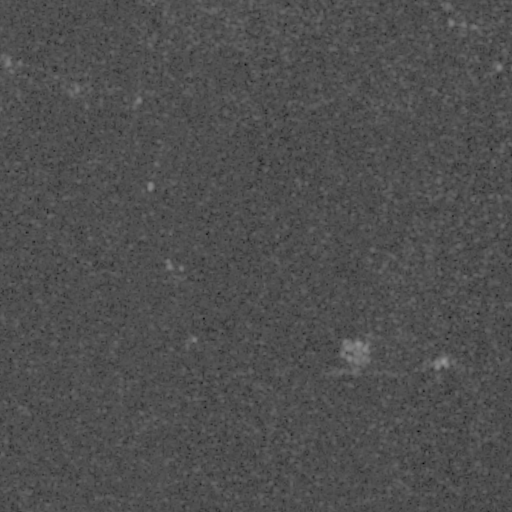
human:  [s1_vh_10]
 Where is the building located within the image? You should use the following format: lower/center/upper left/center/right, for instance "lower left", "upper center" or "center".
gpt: The building is located in the lower right of the image.
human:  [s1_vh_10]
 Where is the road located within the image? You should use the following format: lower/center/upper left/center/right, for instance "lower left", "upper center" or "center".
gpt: There is no road in the image.

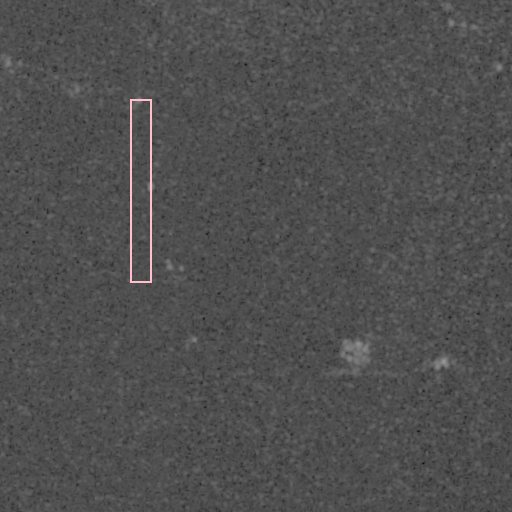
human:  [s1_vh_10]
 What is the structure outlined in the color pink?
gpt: There is no pink outline.
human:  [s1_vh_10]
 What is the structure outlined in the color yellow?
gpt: There is no structure outlined in yellow.